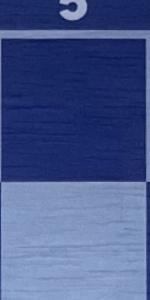
Label: Empty